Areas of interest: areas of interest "Sport and cultural"
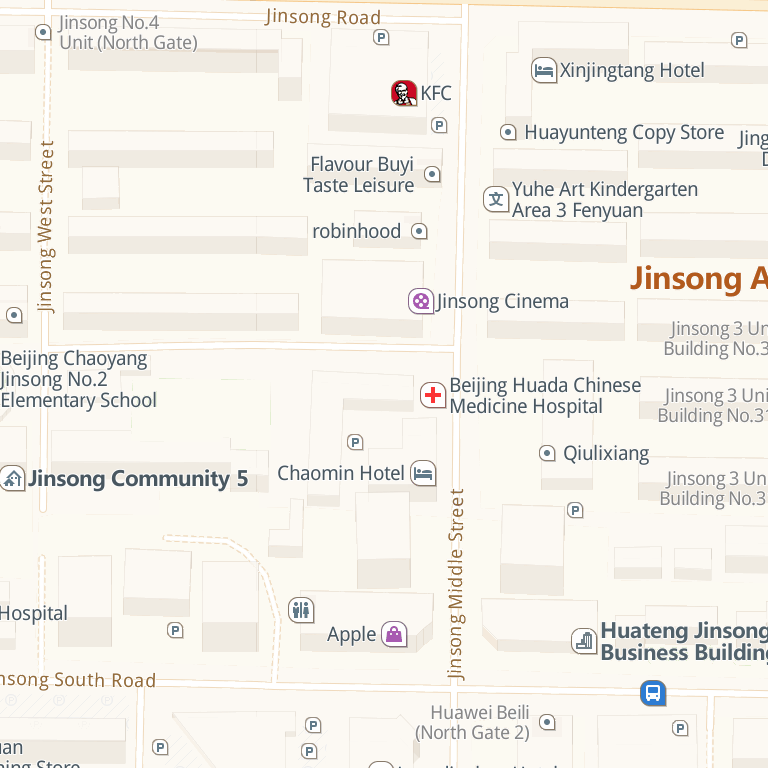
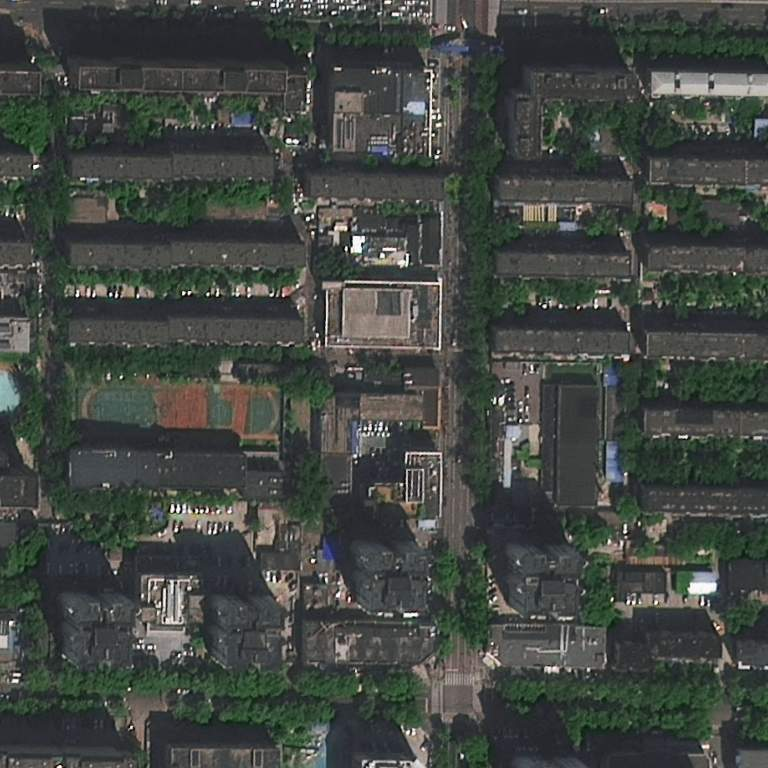